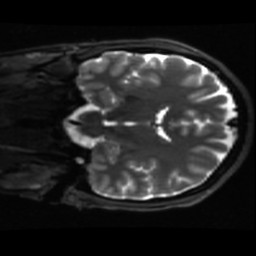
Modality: T2w
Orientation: coronal
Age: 23
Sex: male
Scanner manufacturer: ge
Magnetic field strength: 3 T
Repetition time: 8.947 s
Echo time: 0.09798 s